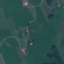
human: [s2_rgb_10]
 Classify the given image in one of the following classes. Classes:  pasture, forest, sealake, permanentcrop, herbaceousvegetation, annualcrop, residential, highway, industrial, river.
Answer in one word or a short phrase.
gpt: Pasture